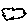
Label: cloud